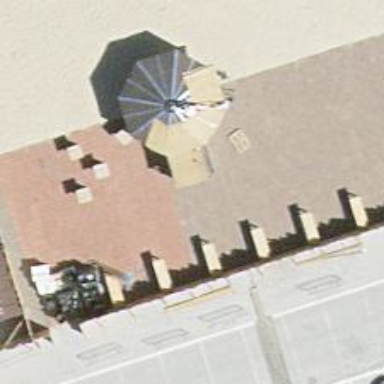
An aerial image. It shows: Bar.